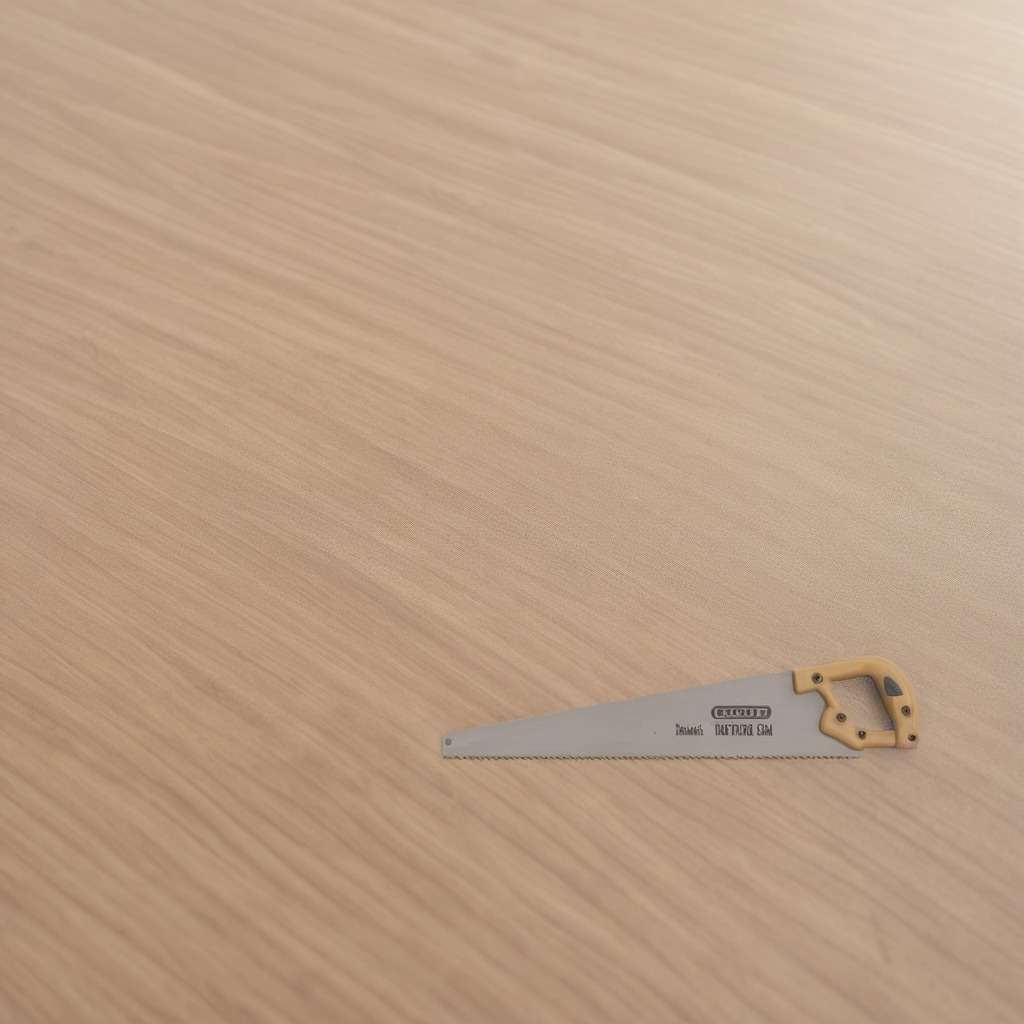
A metal saw lies on the wooden table.